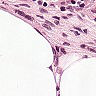
Metastatic tissue present: no